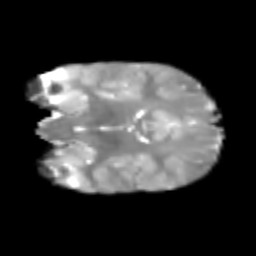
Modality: T2w
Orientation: coronal
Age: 6
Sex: female
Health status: healthy